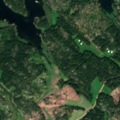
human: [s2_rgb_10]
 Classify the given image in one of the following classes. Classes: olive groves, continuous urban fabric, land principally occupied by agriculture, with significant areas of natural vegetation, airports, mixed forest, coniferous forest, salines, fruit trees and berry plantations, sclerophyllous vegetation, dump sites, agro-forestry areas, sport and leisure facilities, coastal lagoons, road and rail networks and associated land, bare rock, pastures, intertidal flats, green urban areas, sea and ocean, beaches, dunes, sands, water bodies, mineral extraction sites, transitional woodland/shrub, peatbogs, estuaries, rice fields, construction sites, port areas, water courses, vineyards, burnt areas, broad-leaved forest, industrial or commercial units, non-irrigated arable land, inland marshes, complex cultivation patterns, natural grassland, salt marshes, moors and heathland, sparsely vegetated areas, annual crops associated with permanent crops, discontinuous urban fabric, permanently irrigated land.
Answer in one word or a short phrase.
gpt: land principally occupied by agriculture, with significant areas of natural vegetation, coniferous forest, mixed forest, sea and ocean